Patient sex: M
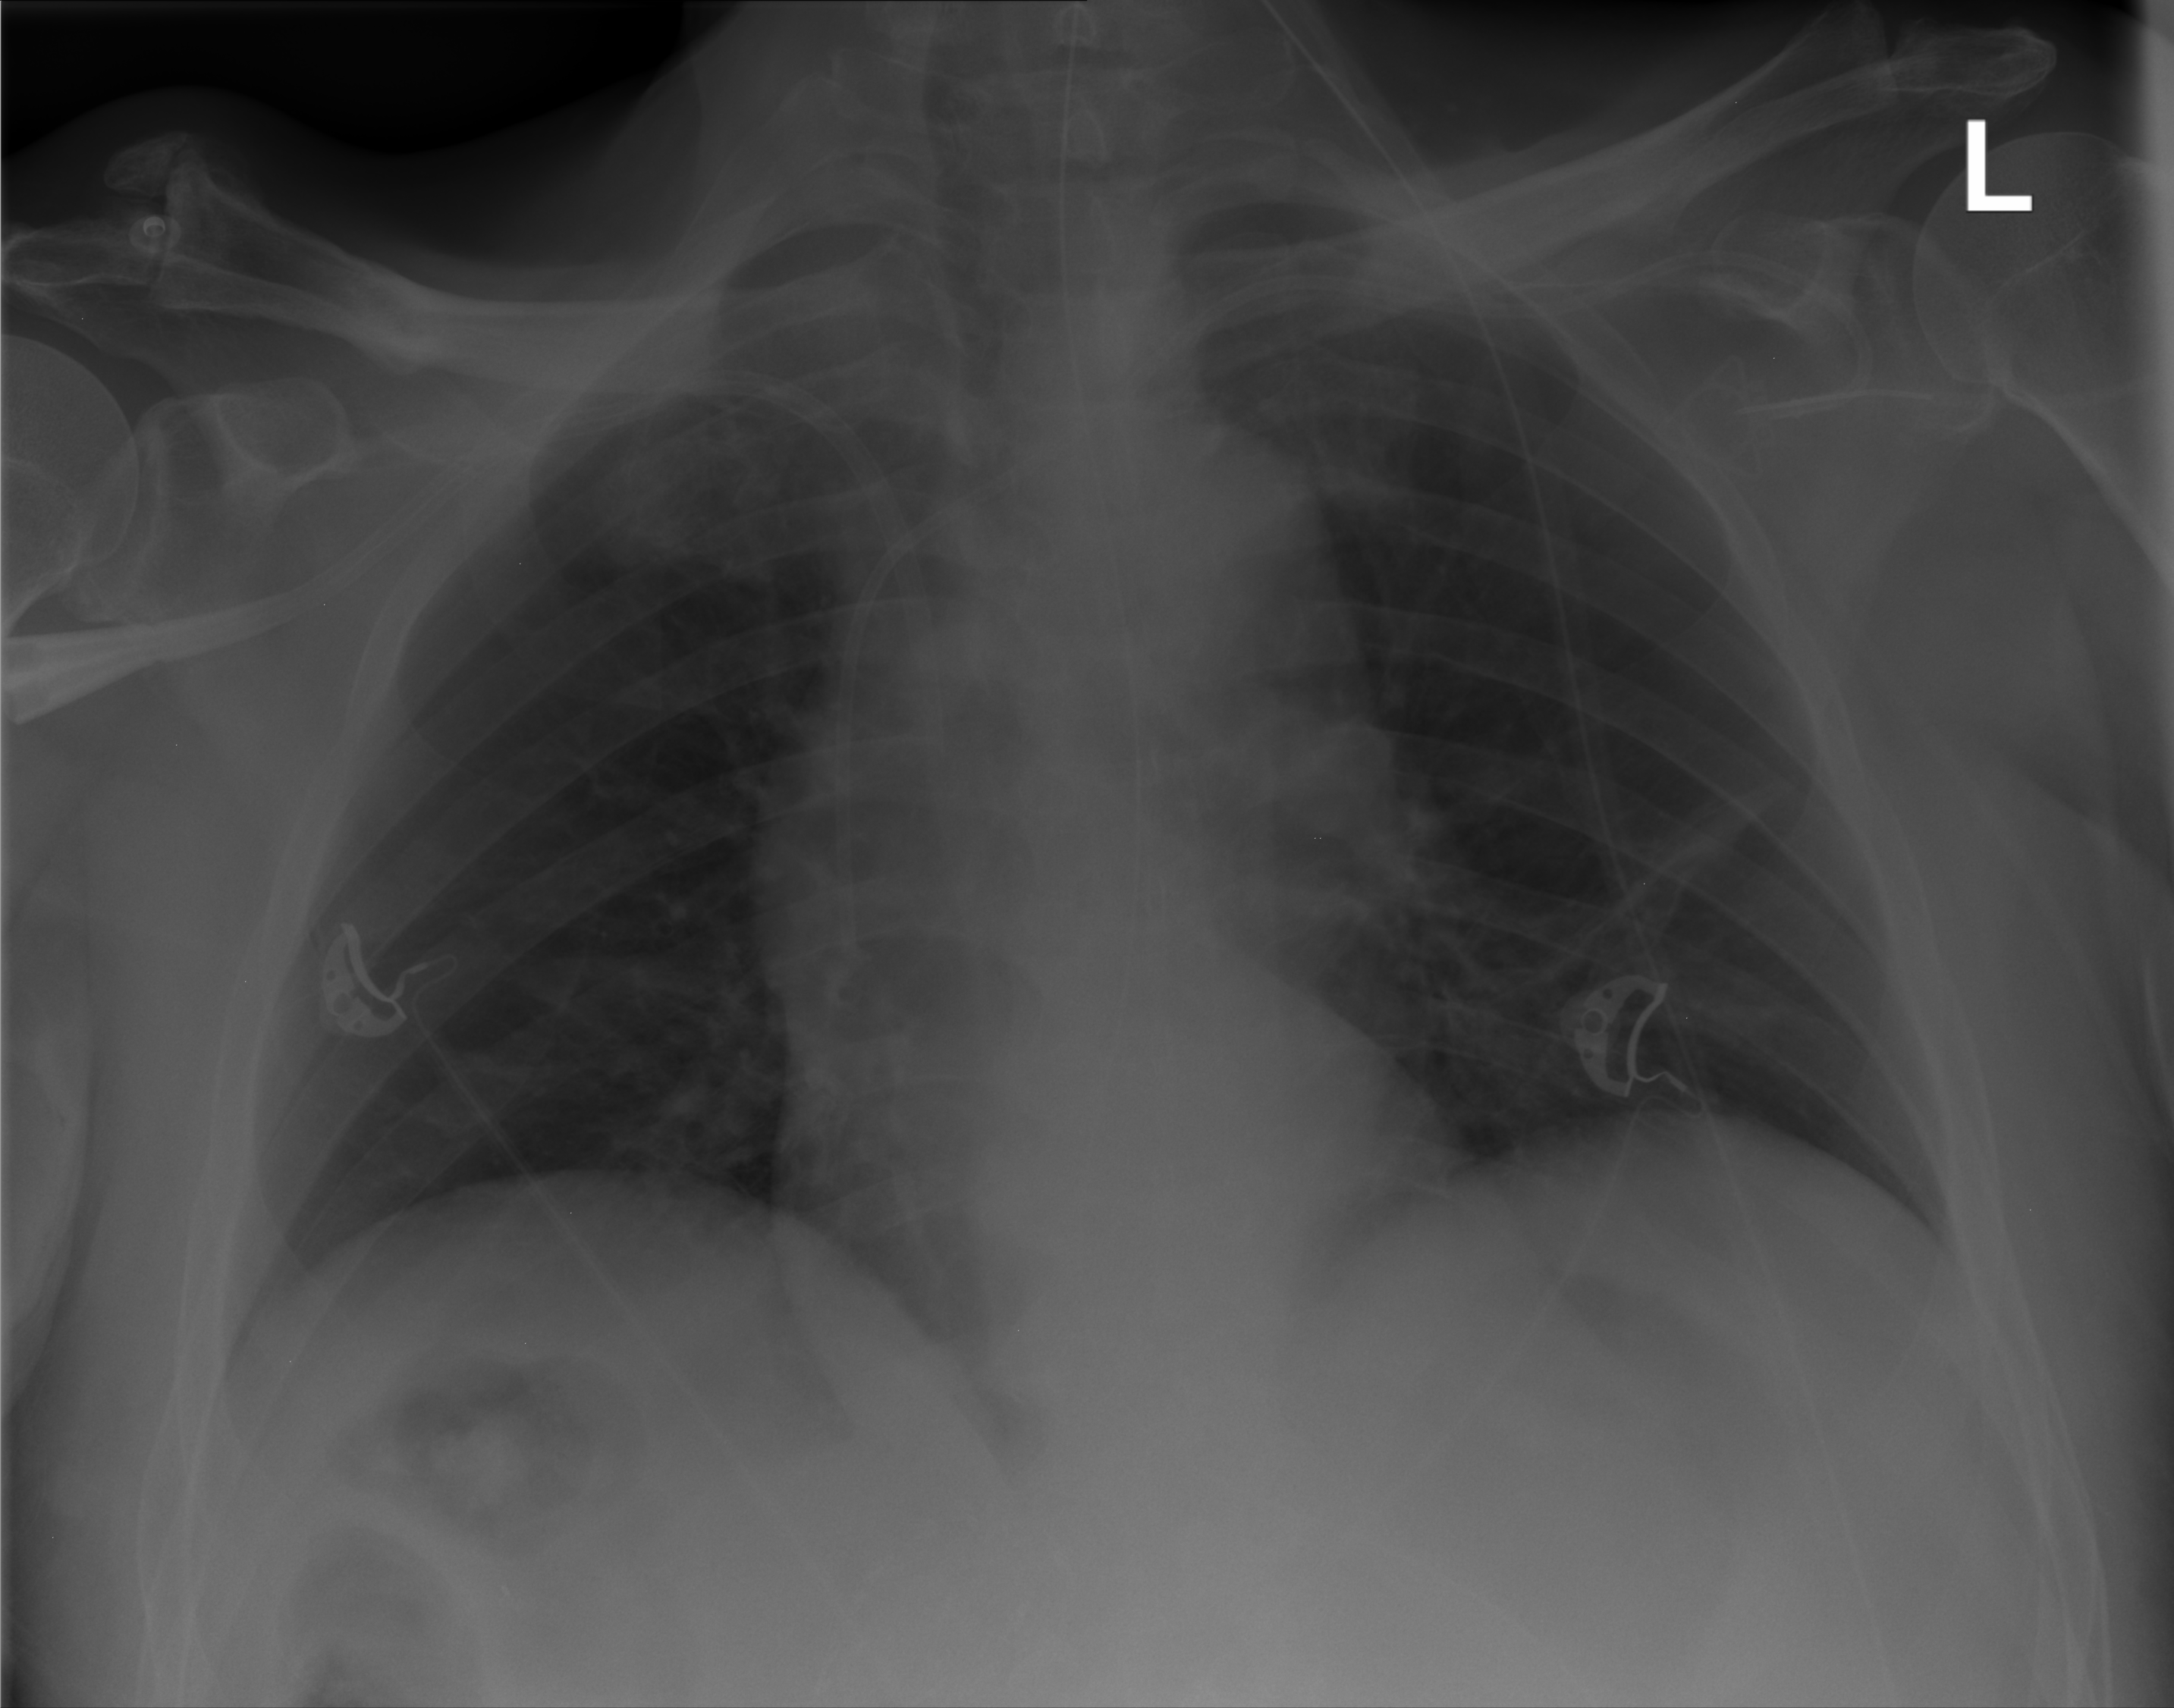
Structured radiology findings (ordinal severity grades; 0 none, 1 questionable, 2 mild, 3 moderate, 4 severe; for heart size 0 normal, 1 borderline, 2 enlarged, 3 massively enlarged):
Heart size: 0
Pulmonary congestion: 0
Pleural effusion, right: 0
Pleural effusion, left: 0
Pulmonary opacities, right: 0
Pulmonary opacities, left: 0
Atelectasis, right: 0
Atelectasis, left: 2